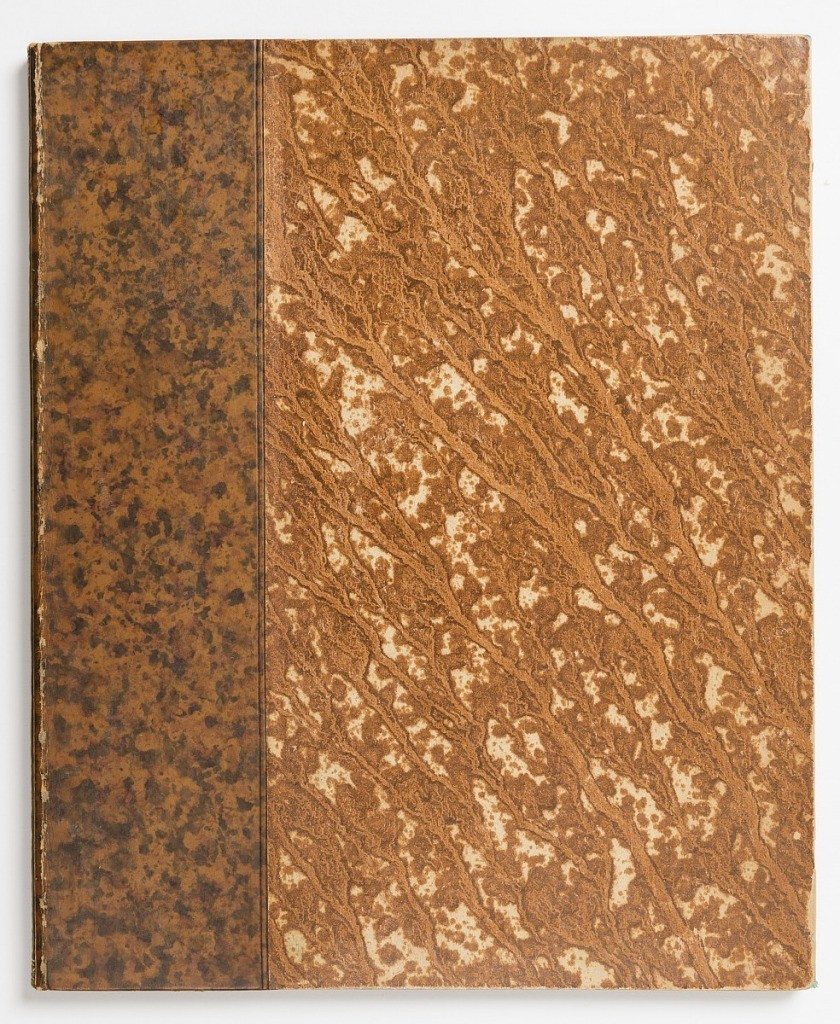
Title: Suite of 7 Ornamental Designs with the Judgement of Paris
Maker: Adriaen Collaert, Flemish, ca. 1560 – 1618
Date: ca. 1690
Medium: Engravings on laid paper
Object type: Album
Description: Series of 6 figures from the episode of the Judgement of Paris. The three contestants for Paris' apple, Juno, Minerva and Venus, are each accompanied by an identifying attribute. Also included in the series are paris, Mercury and a river god. Two prints of the latter are included. Figures are set within a medallion on a dark field (sur fond noir) decorated with intricate grotesques, sometimes relating to the central figure.